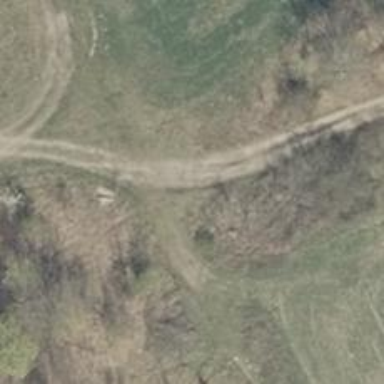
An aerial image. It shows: Path on the ground.